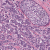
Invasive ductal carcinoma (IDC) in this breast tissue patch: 1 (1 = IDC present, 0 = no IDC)